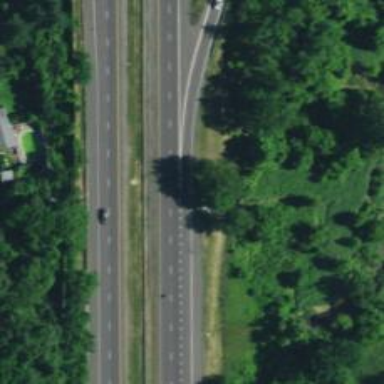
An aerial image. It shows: Motorway junction.